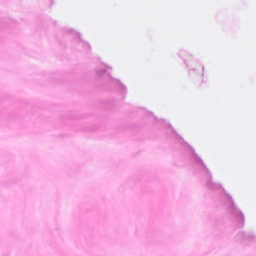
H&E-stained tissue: Breast